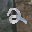
Label: 2